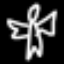
Label: angel